Question: I use as a GUI for git. But so far, I always have the same problem.
In my projects (all of them), , the button is disabled, it's only the "fetch only" button which is available.
But if I run the command 'git pull origin master' it and I can continue to use SmartGit as usual.
How to get rid of this problem ?

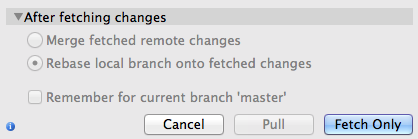
Answer: Make sure that your 'master' is tracking 'origin/master'. You may use in the view to configure tracking.